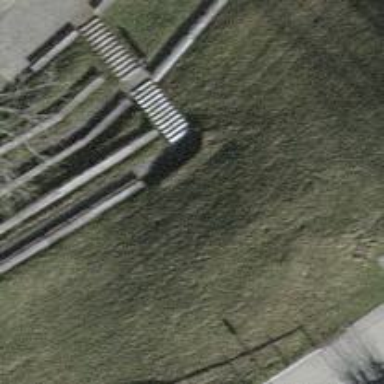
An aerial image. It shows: Road with steps.